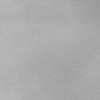
Label: dusty